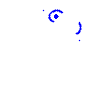
Particle: proton